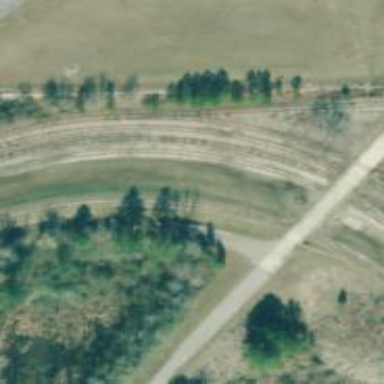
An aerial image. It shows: Rail spur service.